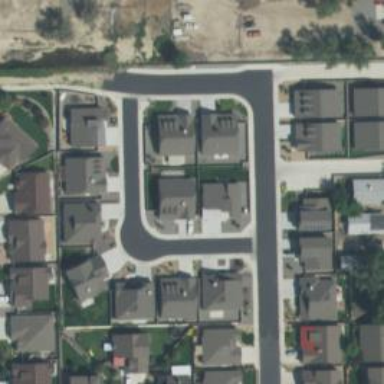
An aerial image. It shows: Residential road with asphalt surface and separate sidewalk.